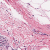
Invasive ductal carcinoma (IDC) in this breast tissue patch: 1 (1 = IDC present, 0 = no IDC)